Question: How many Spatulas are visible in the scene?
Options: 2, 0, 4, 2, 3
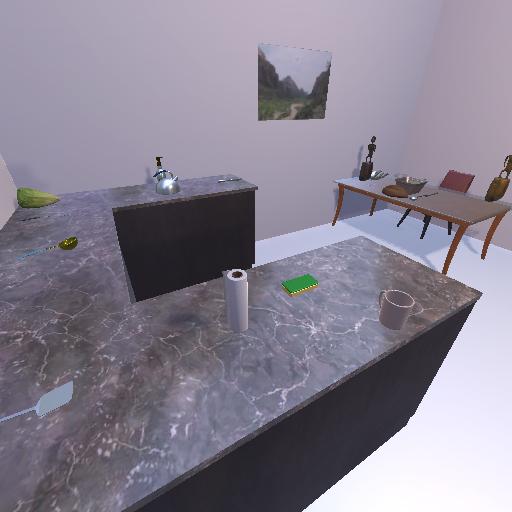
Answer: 2